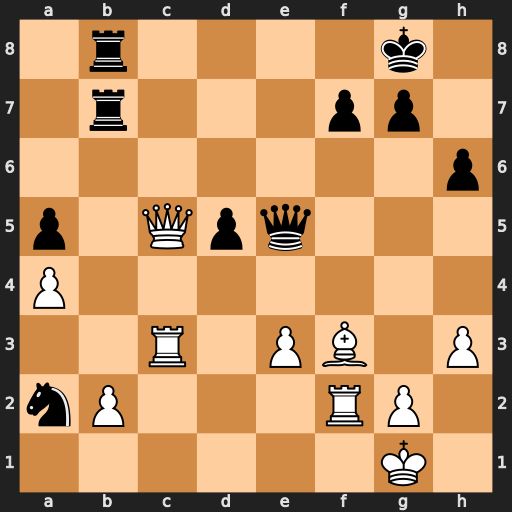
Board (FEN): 1r4k1/1r3pp1/7p/p1Qpq3/P7/2R1PB1P/nP3RP1/6K1
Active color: w
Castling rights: -
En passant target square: -
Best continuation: Bxd5 Qxd5 Qxd5